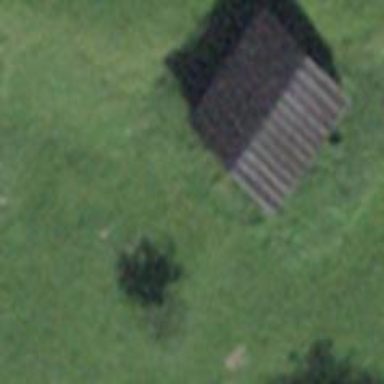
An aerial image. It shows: Stable building.